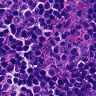
Metastatic tissue present: no